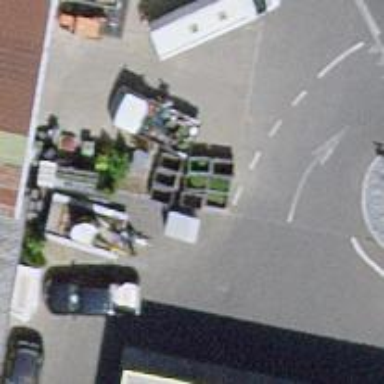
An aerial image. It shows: Recycling container for recycling.